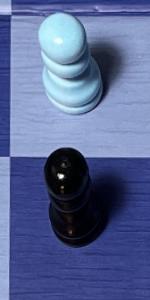
Label: Pawn_Black